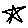
Label: star